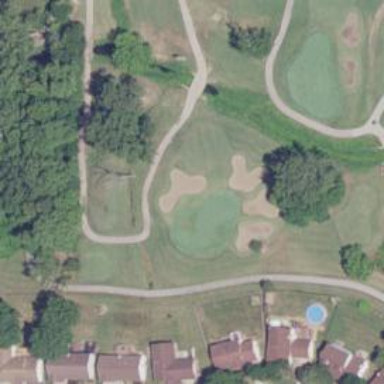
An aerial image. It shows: Asphalt path with smooth grade suitable for golf carts.